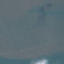
Land use / land cover class: SeaLake